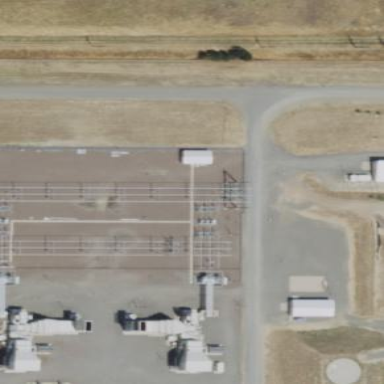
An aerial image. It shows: Switchgear for power distribution.